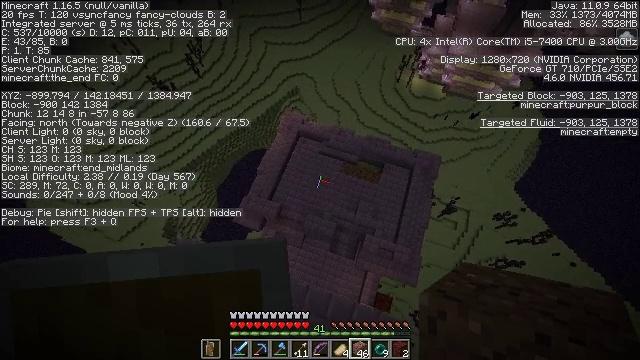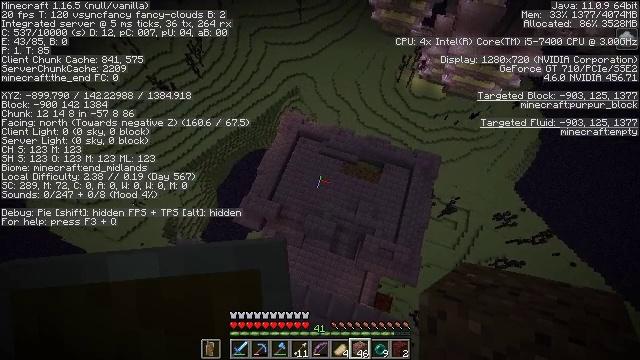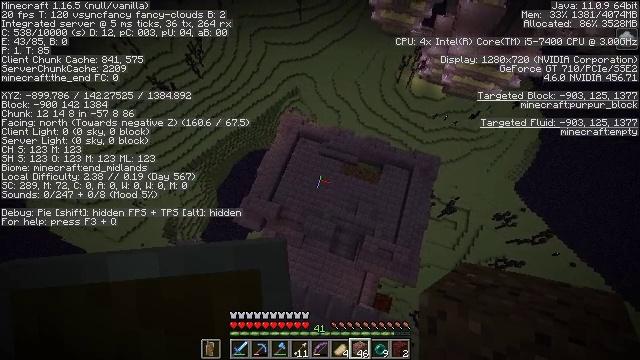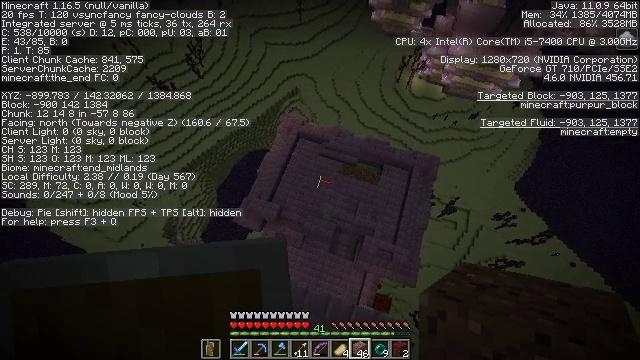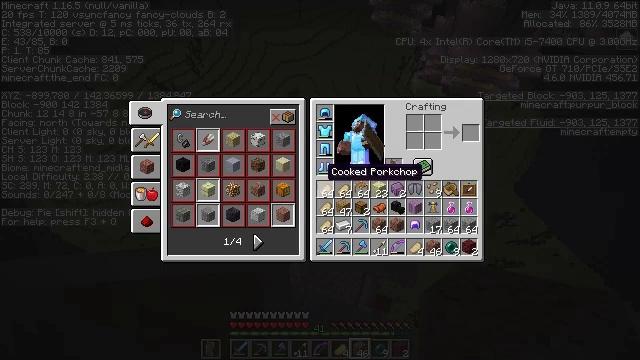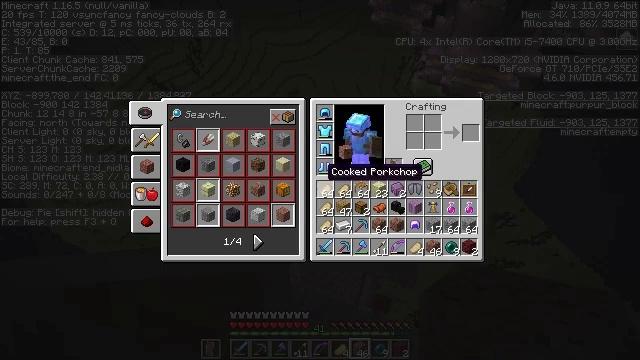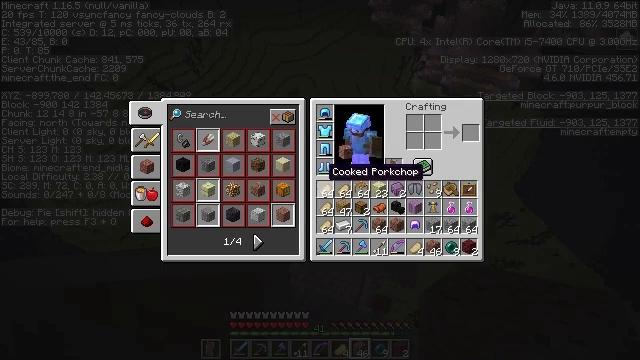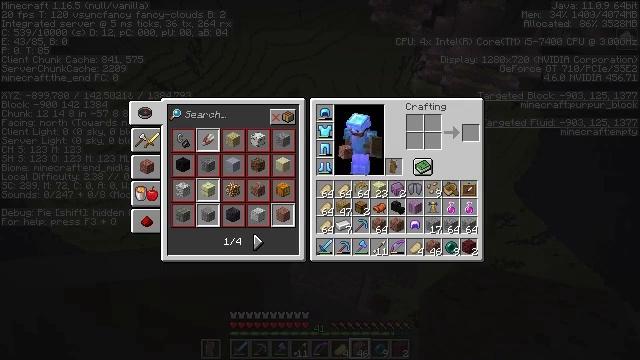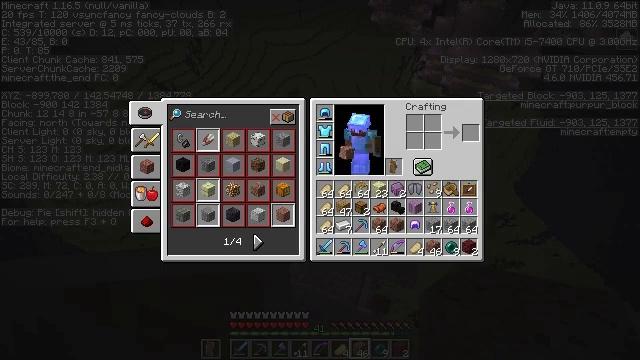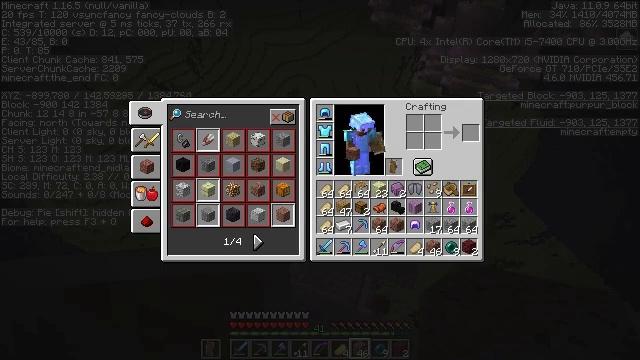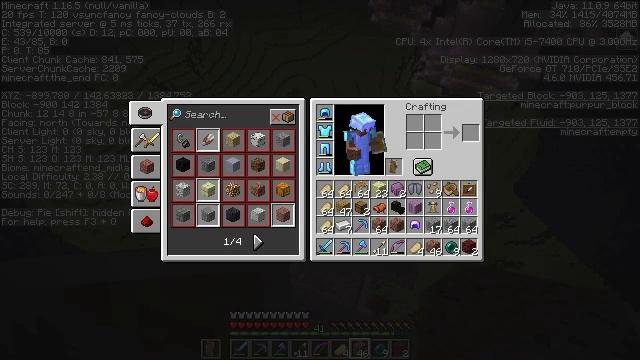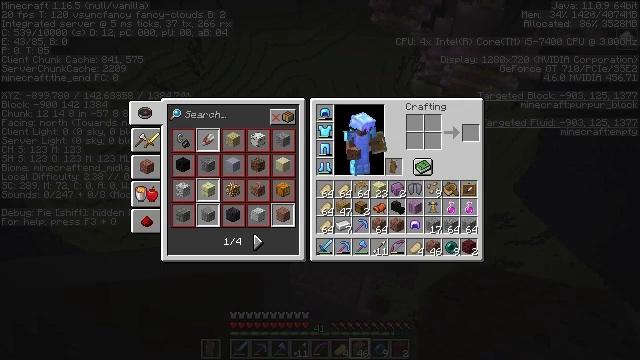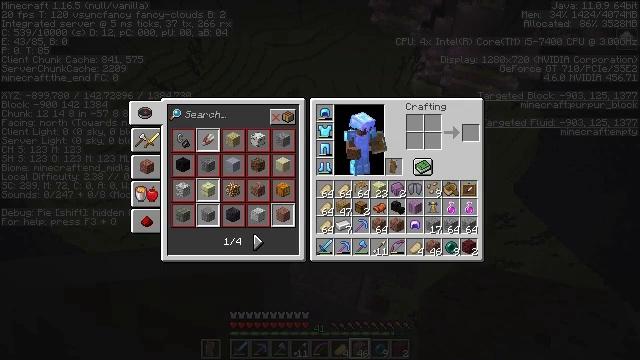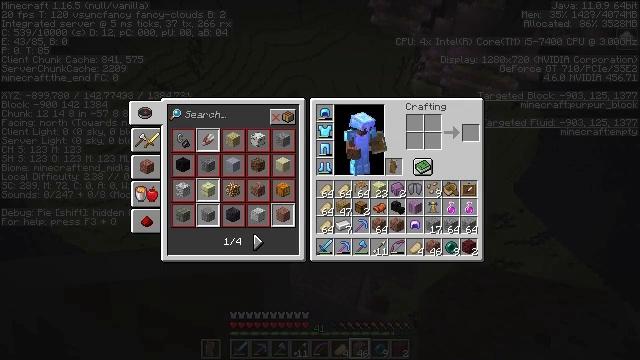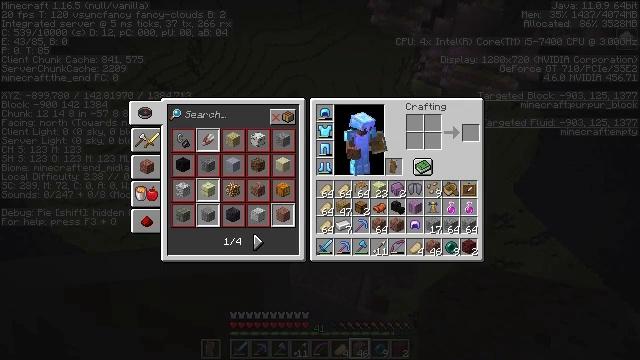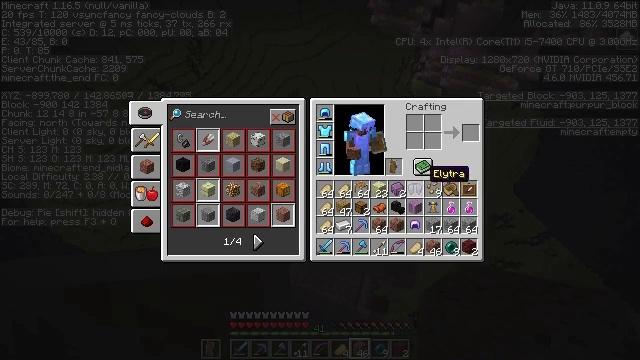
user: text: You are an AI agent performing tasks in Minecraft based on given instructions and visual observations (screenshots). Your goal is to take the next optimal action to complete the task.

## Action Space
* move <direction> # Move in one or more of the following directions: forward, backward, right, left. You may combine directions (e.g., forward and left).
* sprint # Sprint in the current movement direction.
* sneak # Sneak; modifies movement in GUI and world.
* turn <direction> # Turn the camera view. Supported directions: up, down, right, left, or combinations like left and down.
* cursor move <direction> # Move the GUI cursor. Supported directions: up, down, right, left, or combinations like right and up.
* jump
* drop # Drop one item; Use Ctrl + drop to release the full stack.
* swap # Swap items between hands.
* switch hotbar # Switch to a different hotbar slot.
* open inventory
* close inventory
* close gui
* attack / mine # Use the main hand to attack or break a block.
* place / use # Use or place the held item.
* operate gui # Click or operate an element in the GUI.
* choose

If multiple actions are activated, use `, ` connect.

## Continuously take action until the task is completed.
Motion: motion action
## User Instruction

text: Gather end stone bricks from a structure.
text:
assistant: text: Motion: no_op
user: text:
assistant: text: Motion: no_op
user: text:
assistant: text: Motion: no_op
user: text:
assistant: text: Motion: open inventory
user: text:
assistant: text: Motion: open inventory
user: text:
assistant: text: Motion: open inventory
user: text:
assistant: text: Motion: cursor move right
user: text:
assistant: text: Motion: cursor move right and up
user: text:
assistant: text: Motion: cursor move right
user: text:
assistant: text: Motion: no_op
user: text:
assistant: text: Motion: no_op
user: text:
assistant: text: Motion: no_op
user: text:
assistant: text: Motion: no_op
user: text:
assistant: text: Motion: no_op
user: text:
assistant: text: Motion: cursor move left and down
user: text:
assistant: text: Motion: cursor move left
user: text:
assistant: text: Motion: no_op
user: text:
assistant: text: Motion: no_op
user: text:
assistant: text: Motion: no_op
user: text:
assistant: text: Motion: no_op
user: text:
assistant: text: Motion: no_op
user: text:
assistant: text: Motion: no_op
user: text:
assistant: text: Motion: cursor move up
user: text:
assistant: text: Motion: no_op
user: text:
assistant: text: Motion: no_op
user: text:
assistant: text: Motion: no_op
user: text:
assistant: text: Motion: no_op
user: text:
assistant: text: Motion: no_op
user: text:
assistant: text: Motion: operate gui
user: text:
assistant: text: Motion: cursor move left, operate gui